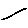
Label: line